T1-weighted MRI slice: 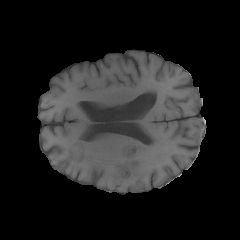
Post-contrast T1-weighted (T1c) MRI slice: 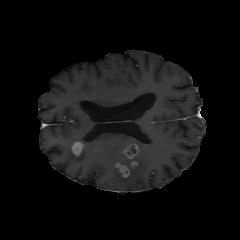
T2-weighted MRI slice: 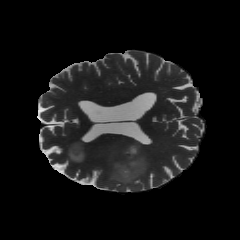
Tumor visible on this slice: yes